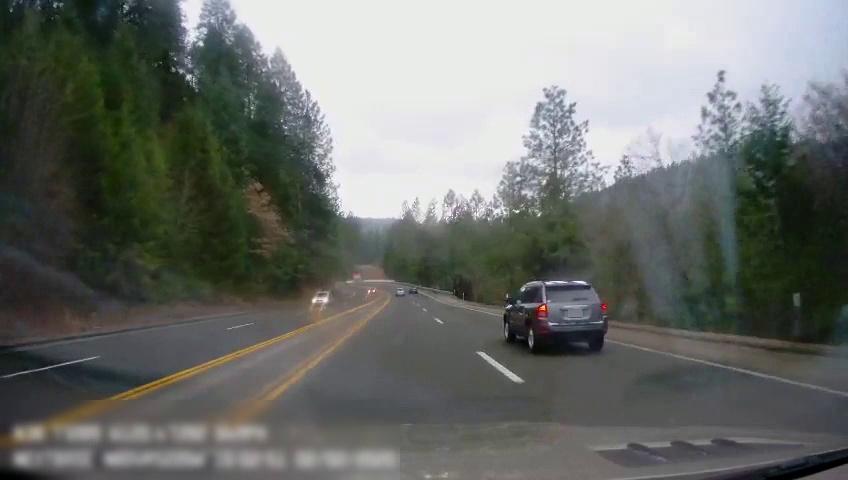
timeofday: Day
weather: Cloudy
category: Drivable Space
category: Vehicles | Car
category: Vehicles | Car
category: Vehicles | Car
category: Vehicles | Car
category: Lanes | Alternate Lane
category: Lanes | Alternate Lane
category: Lanes | Alternate Lane
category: Lanes | Current Lane
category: Lanes | Current Lane
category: Lanes | Alternate Lane